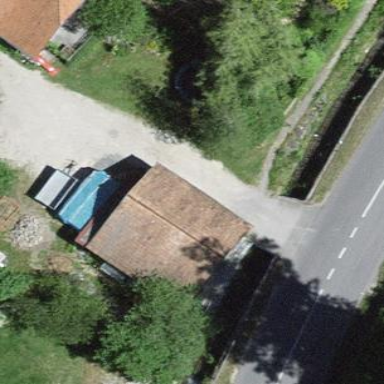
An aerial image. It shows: Barn.